Question: I'm trying to get multiple data from user using a 'Scanner' for subject details. For example: user inputs number 3 then user has to input subject name, subject code and subject fee 3 times and I want the details to be stored in an array and last to be displayed.
Thanks to @Ksap the code runs fine but the small issue is the first values entered is not displayed(null) only last input is displayed.
screenshot:
so far this is subject class:
'''
public class Subject {
public String[] subjectName;
public String[] subjectCode;
public Double[] subjectFee;
//default constructor
Subject(){
}
Subject(String[] subjectCode, String[] subjectName, Double[] subjectFee){
this.subjectCode = subjectCode;
this.subjectName = subjectName;
this.subjectFee = subjectFee;
}
//**********************************Setter Methods******************************\
public void setSubjectCode(String[] subjectCode){
this.subjectCode=subjectCode;
}
public void setSubjectName(String[] subjectName){
this.subjectName=subjectName;
}
public void setSubjectFee(Double[] subjectFee){
this.subjectFee=subjectFee;
}
//**********************************Getter Methods******************************\
public String[] getSubjectCode(){
return subjectCode;
}
public String[] getSubjectName(){
return subjectName;
}
public double[] getSubjectFee(){
return subjectFee;
}
}
'''
and the SubjectDriver:
'''
public class SubjectDriver {
public static void main(String[] args) {
int subjectAmount;
Subject a = new Subject();
Scanner input = new Scanner(System.in);
System.out
.println("Please input the amount of subjects are you resposible for ?( Maximum 4)");
subjectAmount = Integer.parseInt(input.nextLine());
a.subjectName = new String[subjectAmount];
a.subjectCode = new String[subjectAmount];
a.subjectFee = new Double[subjectAmount];
for (int index = 0; index < subjectAmount; index++) {
System.out.println("enter subject name: ");
a.subjectName[index] = input.nextLine();;
System.out.println("enter subject code: ");
a.subjectCode[index] = input.nextLine();
System.out.println("enter subject fee: ");
a.subjectFee[index] = Double.parseDouble(input.nextLine());
}
System.out.println("Subject name: " + Arrays.asList(a.getSubjectName())
+ "
Subject Code: " + Arrays.asList(a.getSubjectCode()) + "
Subject fee: "
+ Arrays.asList(a.getSubjectFee()));
}
'''
}
your help will be much appreciable
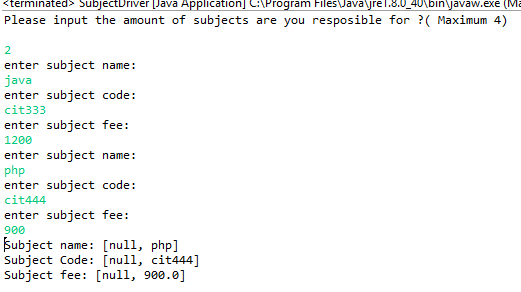
Answer: I assume you got 'Nullpointerexception' because of uninitialized arrays, to solve that add these lines on top of the 'for loop'
'''
a.subjectName = new String[subjectAmount];
a.subjectCode = new String[subjectAmount];
a.subjectFee = new double[subjectAmount];
'''
and looks like your 'Scanner' also won't work as expected because of mix use of 'nextInt' and 'nextLine', to solve this
replace 'subjectAmount=input.nextInt();' by this 'subjectAmount = Integer.parseInt(input.nextLine())' and
'a.subjectFee[index]=input.nextDouble()' by this 'a.subjectFee[index] = Double.parseDouble(input.nextLine());'
When printing the 'array' it will print the reference of the 'array', if we want to view the content of the array convert it as List and print it like this
'Arrays.asList(a.getSubjectName())'
so the 'print' statement will look like this
'''
System.out.println("Subject name: " + Arrays.asList(a.getSubjectName())
+ "
Subject Code: " + Arrays.asList(a.getSubjectCode()) + "
Subject fee: "
+ Arrays.asList(a.getSubjectFee()));
'''
for your information, 'subjectFee' is the 'primitive double' array so it will still print the reference, to view the value, declare it as 'Double' array.
'''
public class SubjectDriver {
public static void main(String[] args) {
int subjectAmount;
Subject a = new Subject();
Scanner input = new Scanner(System.in);
System.out
.println("Please input the amount of subjects are you resposible for ?( Maximum 4)");
subjectAmount = Integer.parseInt(input.nextLine());
a.subjectName = new String[subjectAmount];
a.subjectCode = new String[subjectAmount];
a.subjectFee = new Double[subjectAmount];
for (int index = 0; index < subjectAmount; index++) {
System.out.println("enter subject name: ");
a.subjectName[index] = input.nextLine();;
System.out.println("enter subject code: ");
a.subjectCode[index] = input.nextLine();
System.out.println("enter subject fee: ");
a.subjectFee[index] = Double.parseDouble(input.nextLine());
}
System.out.println("Subject name: " + Arrays.asList(a.getSubjectName())
+ "
Subject Code: " + Arrays.asList(a.getSubjectCode()) + "
Subject fee: "
+ Arrays.asList(a.getSubjectFee()));
}
}
'''